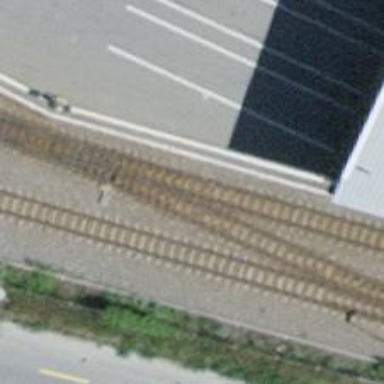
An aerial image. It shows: Narrow gauge railway in service yard.